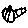
Label: bird